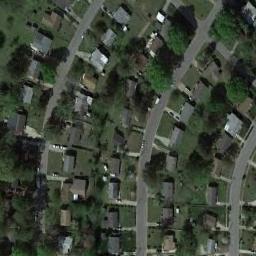
Label: residential